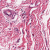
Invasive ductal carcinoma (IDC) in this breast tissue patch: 0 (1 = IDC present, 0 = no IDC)